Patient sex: M
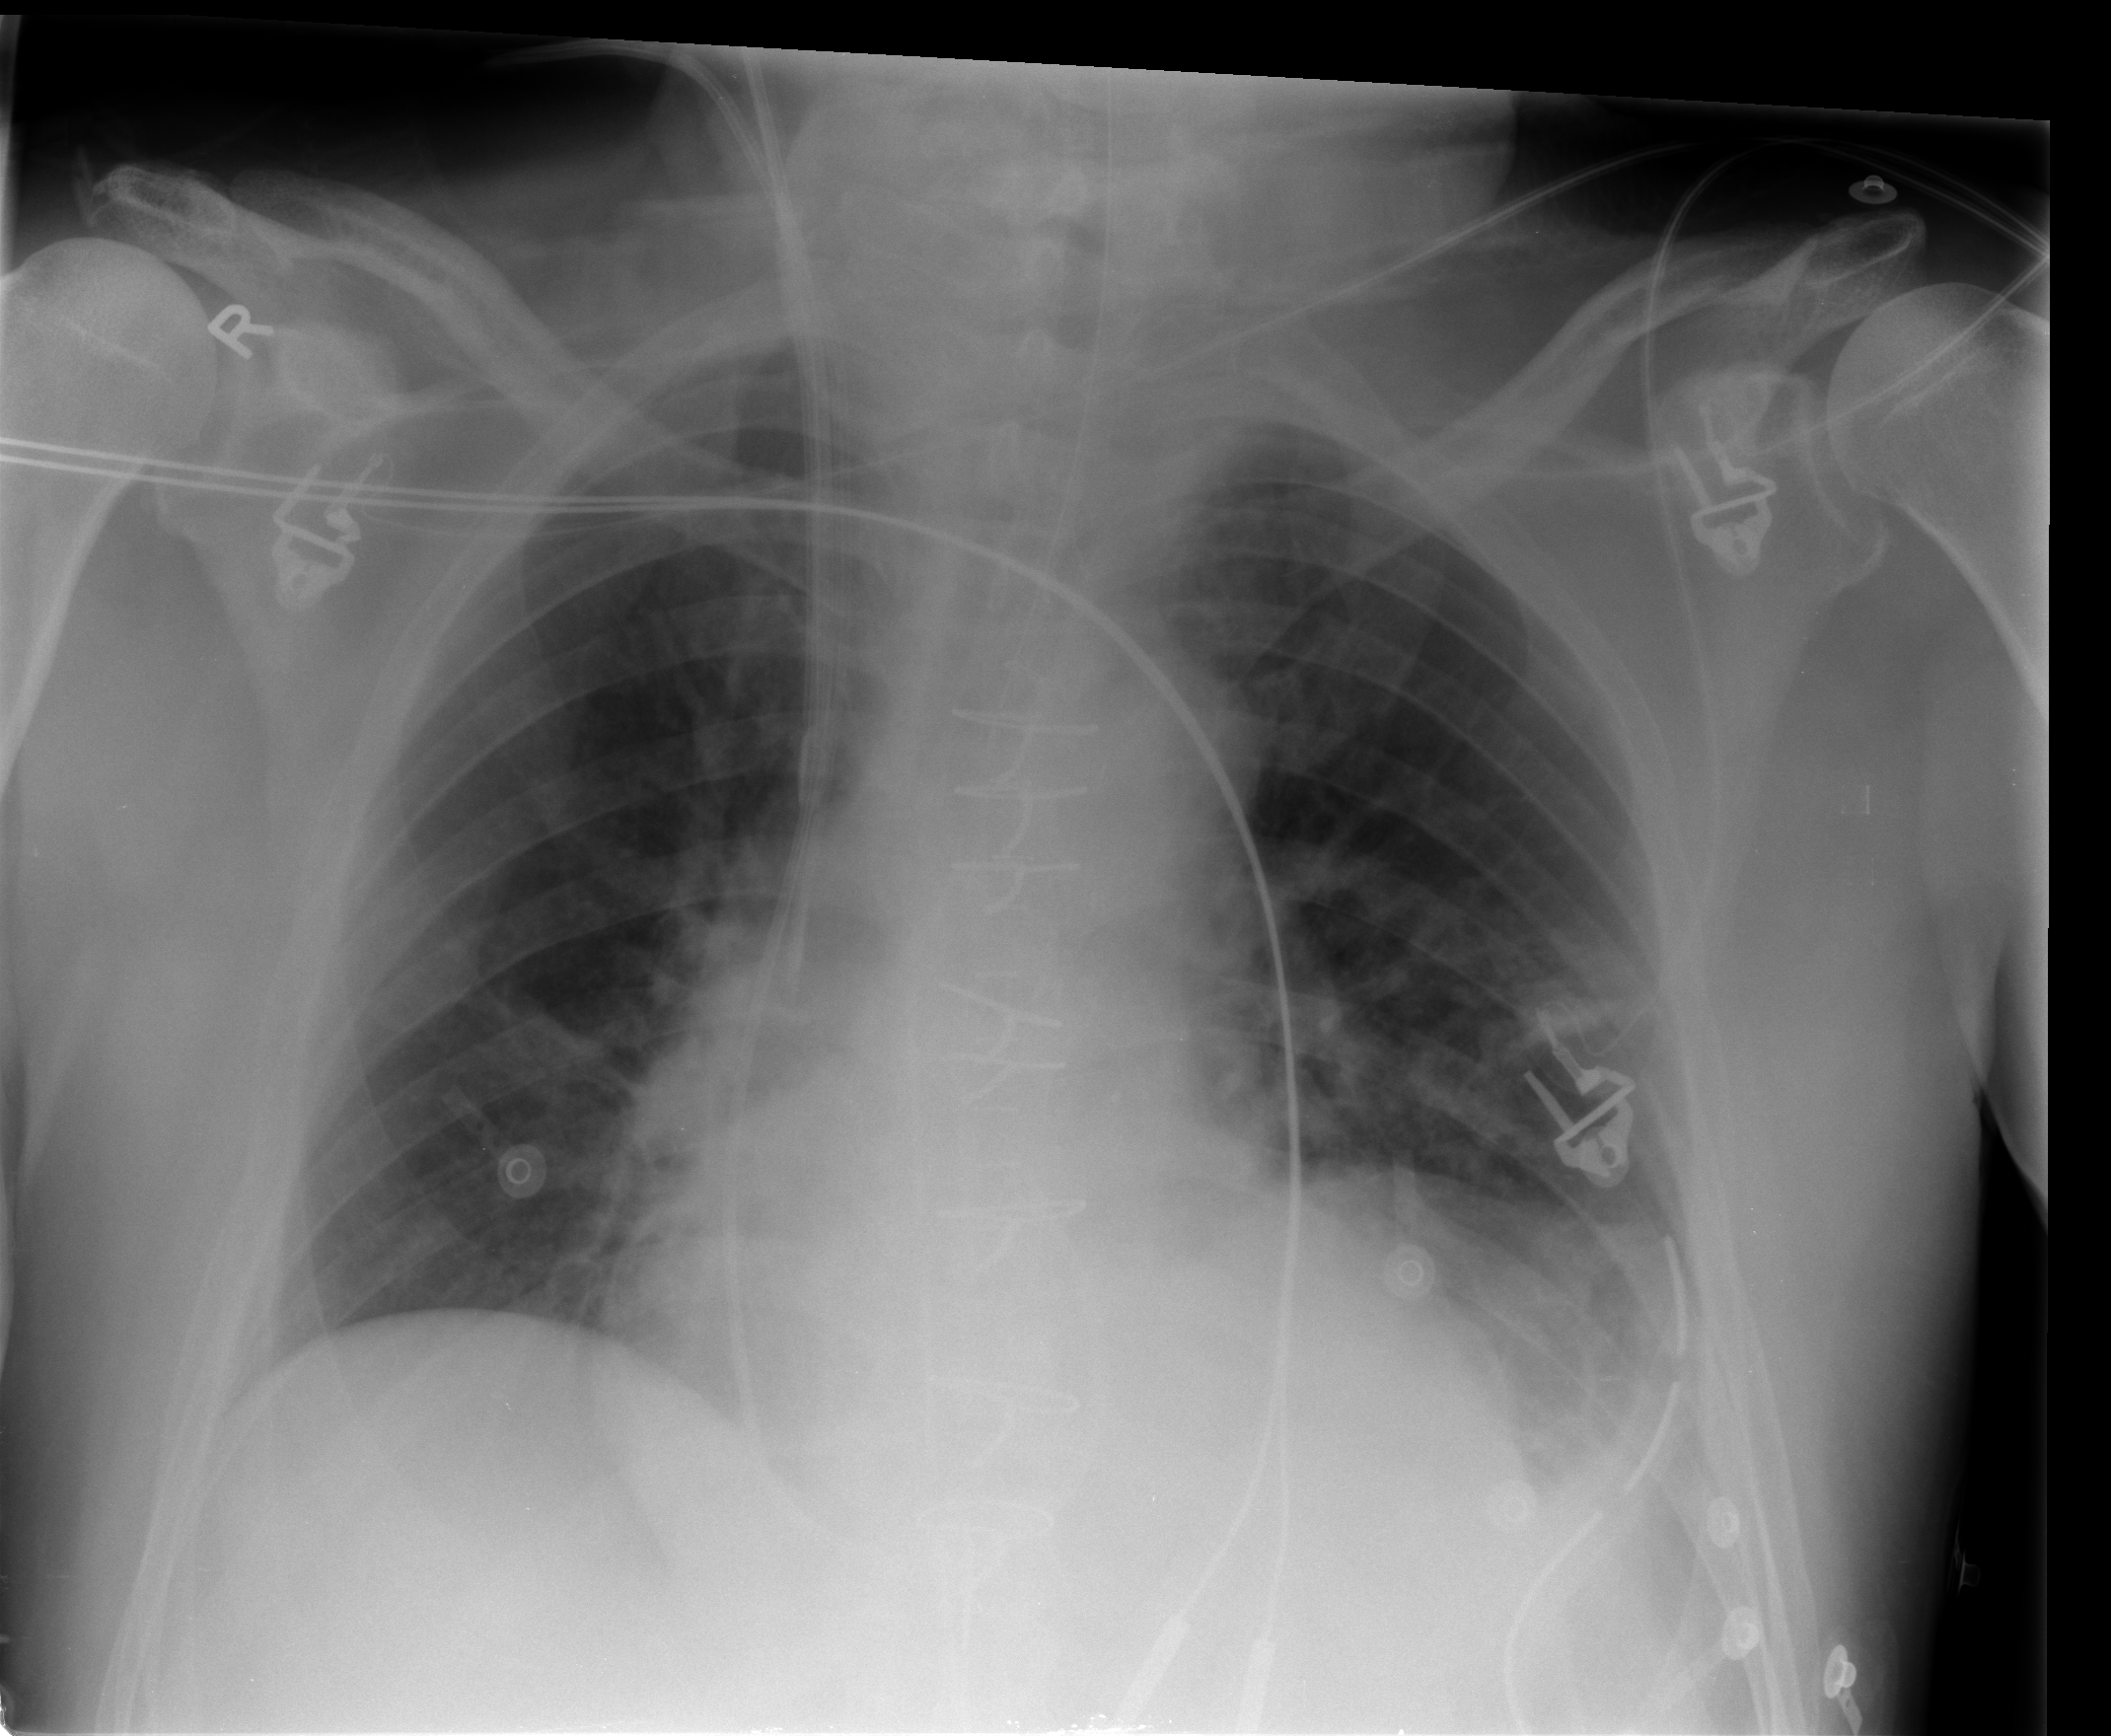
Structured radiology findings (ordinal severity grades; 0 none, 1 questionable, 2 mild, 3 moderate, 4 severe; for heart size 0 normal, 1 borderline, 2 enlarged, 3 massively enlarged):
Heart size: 1
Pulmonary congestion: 2
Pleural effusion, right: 0
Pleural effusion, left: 2
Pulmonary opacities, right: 0
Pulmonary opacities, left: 0
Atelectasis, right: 2
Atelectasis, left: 2